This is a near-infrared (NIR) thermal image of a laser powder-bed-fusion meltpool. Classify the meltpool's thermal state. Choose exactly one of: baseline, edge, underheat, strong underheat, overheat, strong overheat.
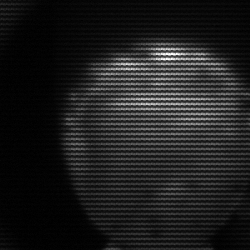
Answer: edge